The image is an STFT spectrogram (time versus frequency) of a rolling-element bearing's vibration signal. Based on the visible evidence, which condition applies: normal, inner_race, outer_race, ball?
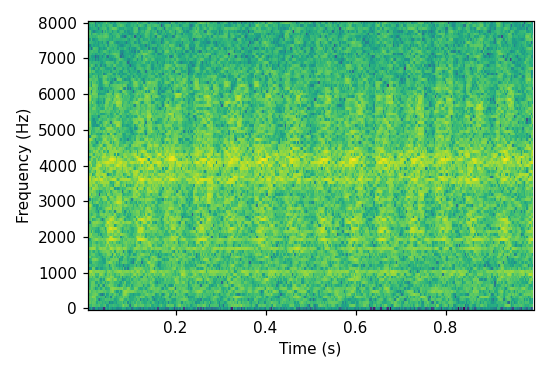
Answer: ball